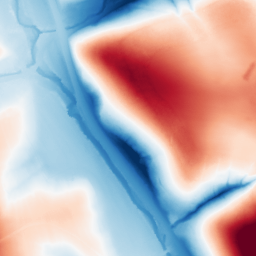
Category: classical
Decomposition family: gaussian
Decomposition parameters: sigma: 50
Upsampling method: bicubic
Upsampling parameters: scale: 8
Upsampling scale: 8